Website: crate-barrel
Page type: customer-info-address
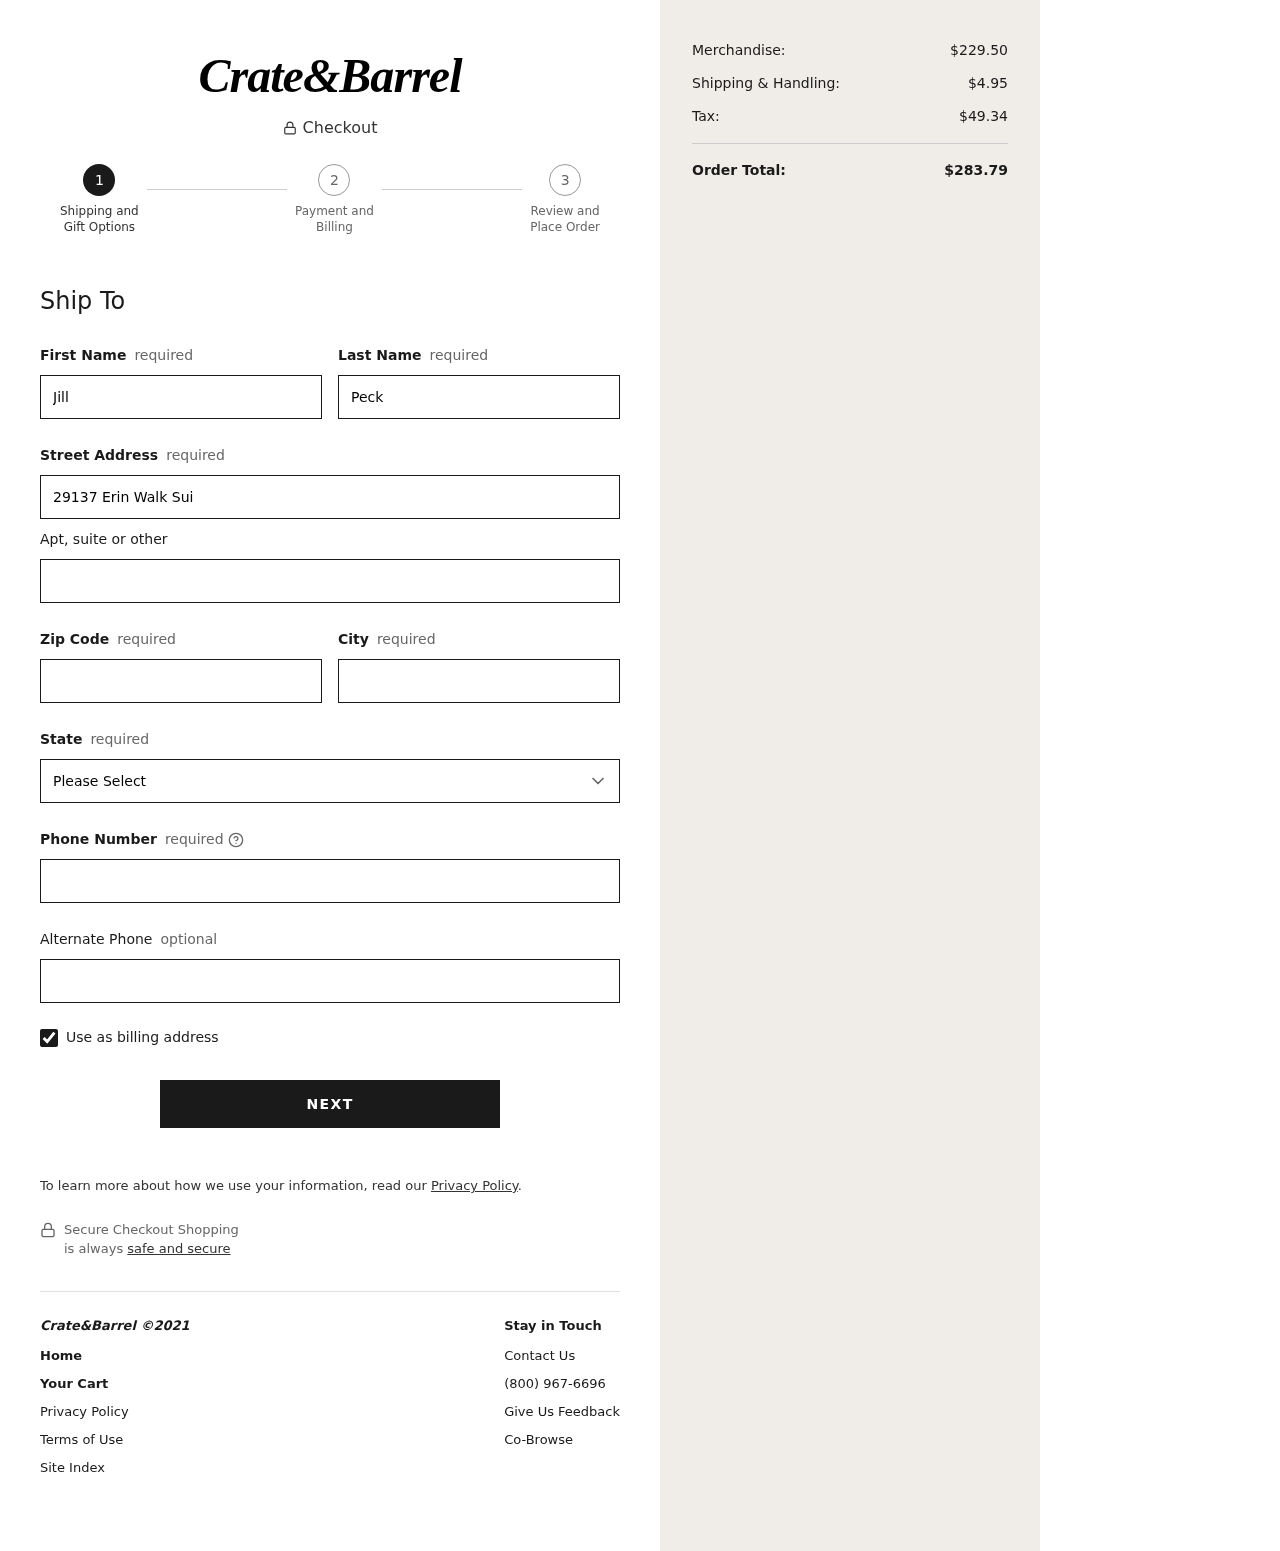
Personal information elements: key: PII_STATE
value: New York
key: PII_FIRSTNAME
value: Jill
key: PII_LASTNAME
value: Peck
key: PII_STREET
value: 29137 Erin Walk Suite 619
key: PII_STREET2
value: Suite 298
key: PII_POSTCODE
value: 53478
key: PII_CITY
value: East Stephenland
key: PII_PHONE
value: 9182032273
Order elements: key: ORDER_SUBTOTAL
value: $229.50
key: ORDER_SHIPPING_COST
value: $4.95
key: ORDER_TAX
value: $49.34
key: ORDER_TOTAL
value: $283.79